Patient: sex M, age 57
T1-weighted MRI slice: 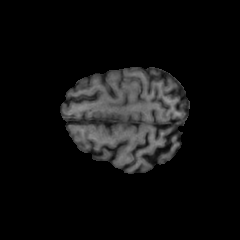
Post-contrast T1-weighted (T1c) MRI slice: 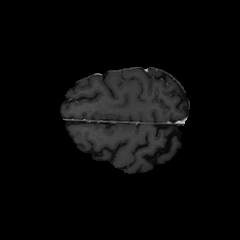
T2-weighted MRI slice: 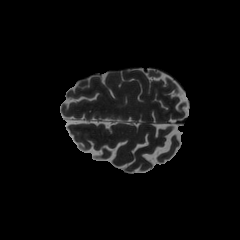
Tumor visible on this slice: no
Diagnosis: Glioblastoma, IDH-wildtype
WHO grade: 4